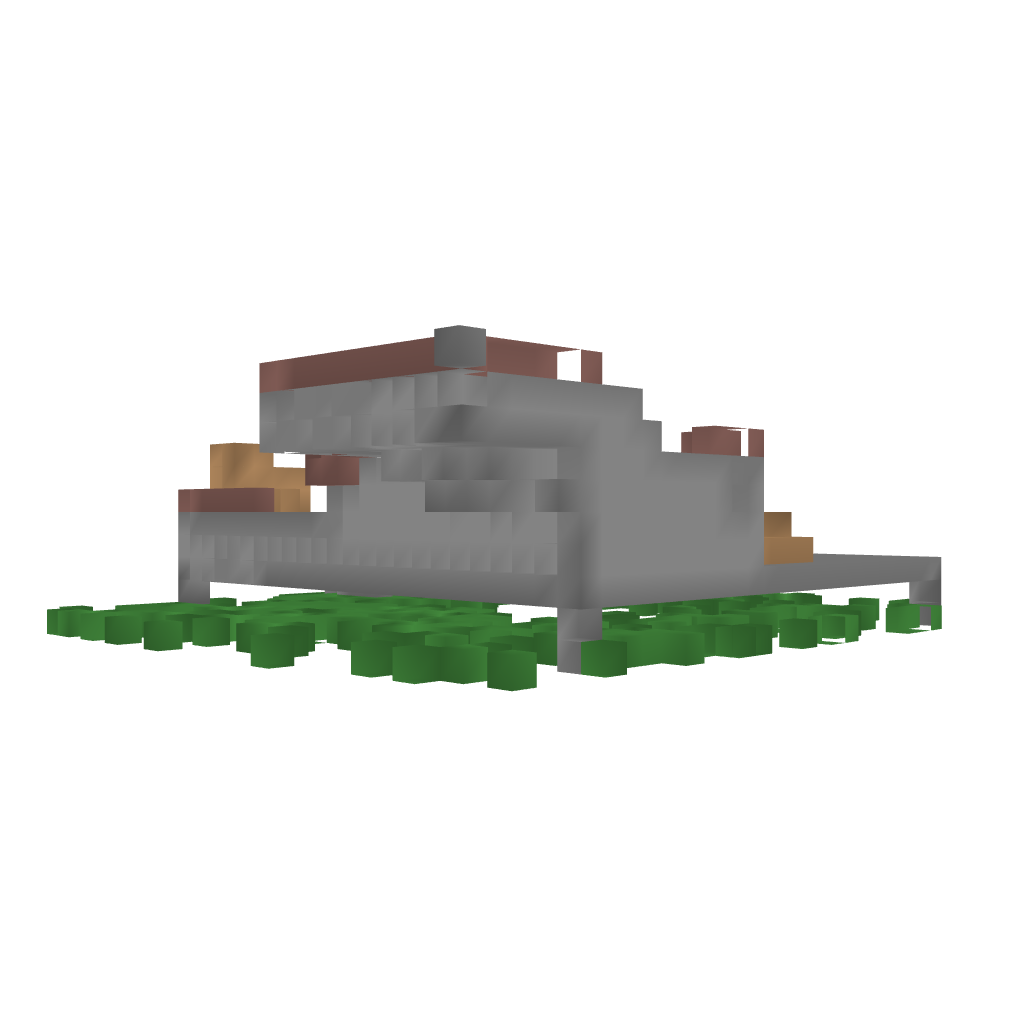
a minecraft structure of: Nightlife Arena bad low quality